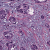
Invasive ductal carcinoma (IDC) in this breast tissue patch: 1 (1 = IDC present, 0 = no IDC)